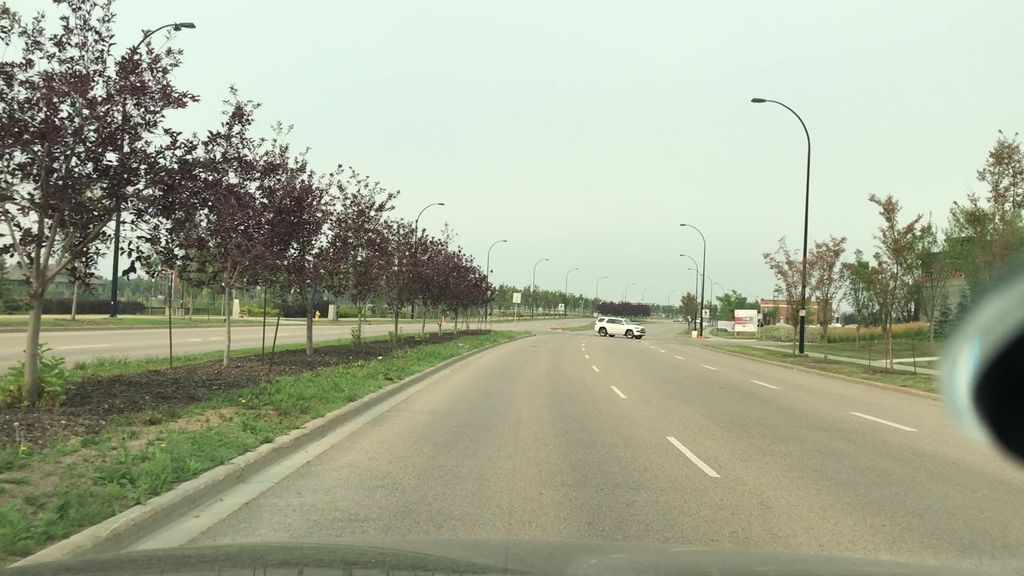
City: edmonton